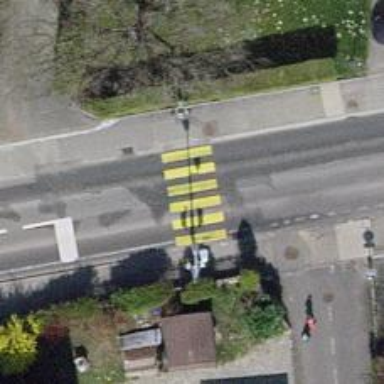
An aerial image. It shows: Zebra crossing on the road.